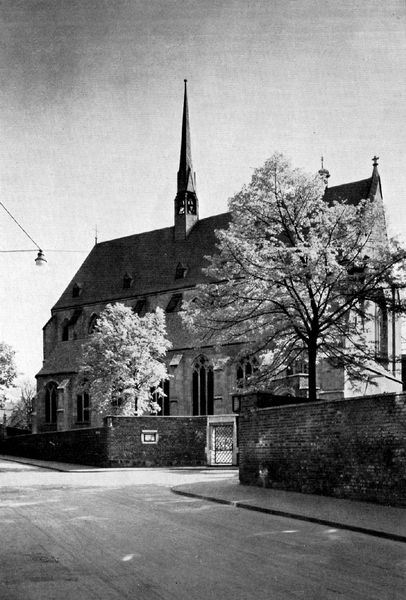
Titel: Kartäuserkirche St. Barbara in Köln
Standort: Köln (EU - D - NRW)
Schlagwörter: baum, himmel, bäume, fenster, laterne, licht, straße, stein, kirche, leuchte, gotik, turm, mauer, spitz, tor, foto, fotografie, bögen, eingang, türmchen, langhaus, gotisch, spitzbögen, romanik, dachreiter, detuschland, zisterzienser